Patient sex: M
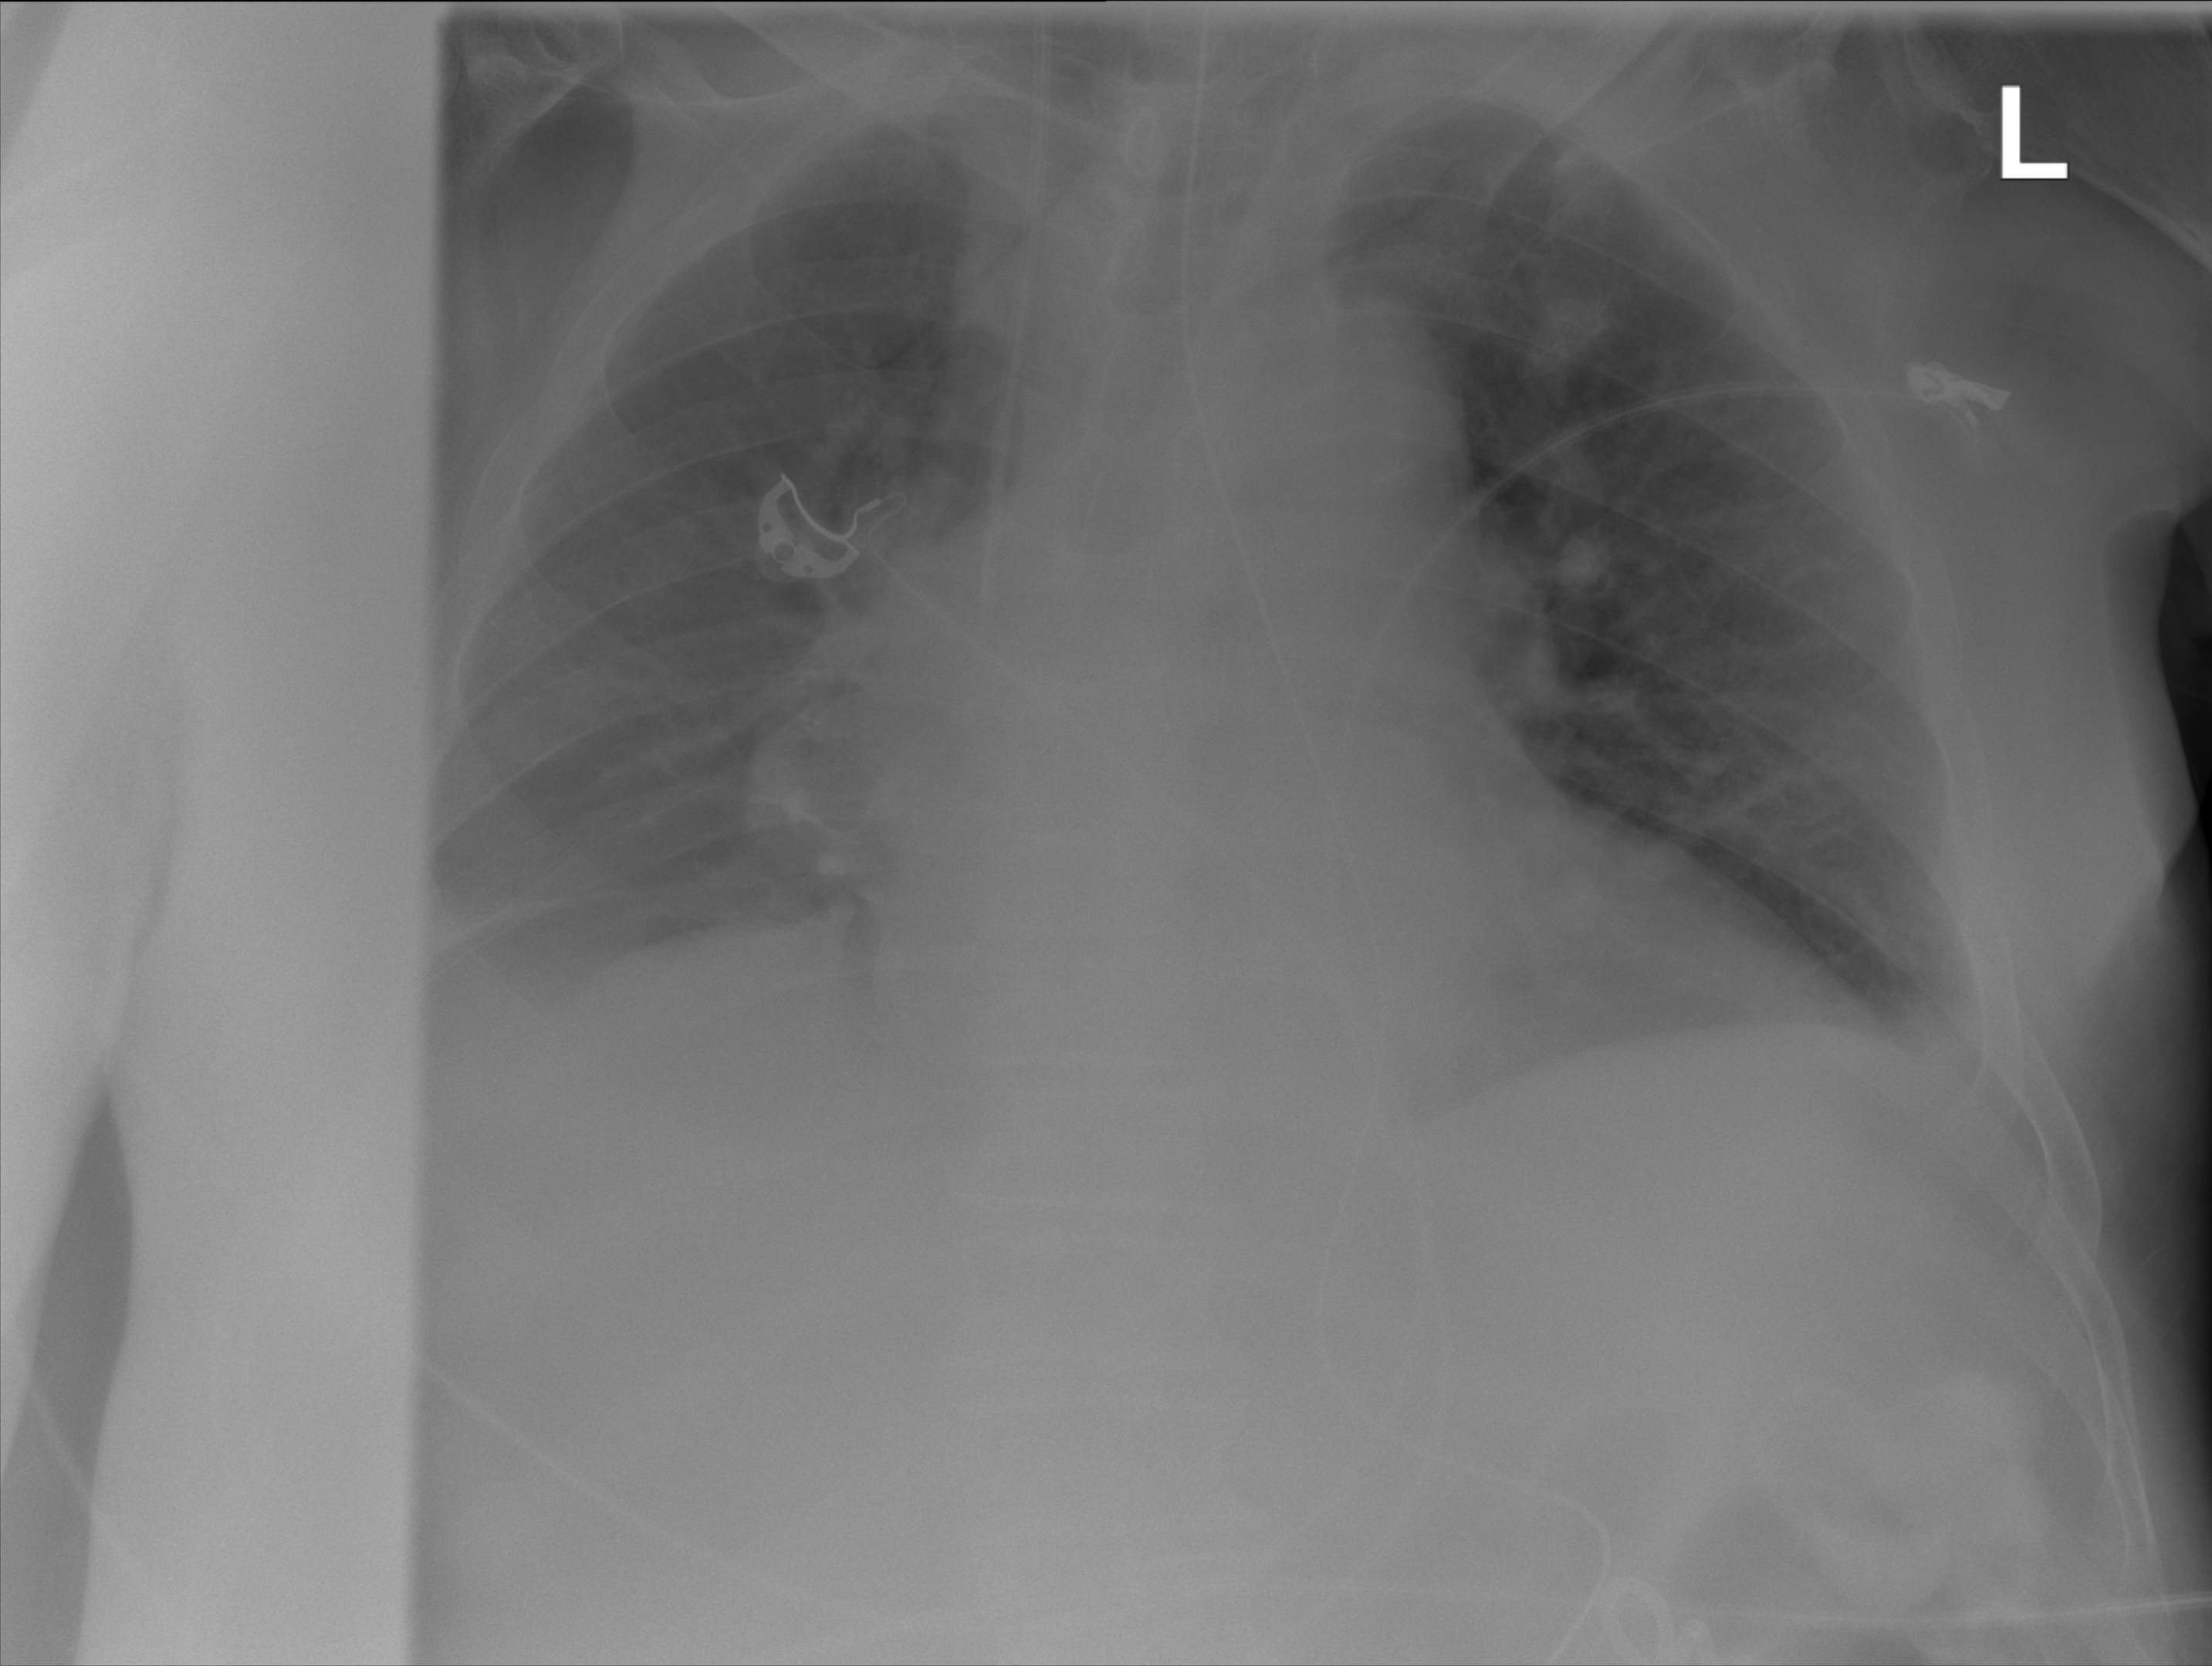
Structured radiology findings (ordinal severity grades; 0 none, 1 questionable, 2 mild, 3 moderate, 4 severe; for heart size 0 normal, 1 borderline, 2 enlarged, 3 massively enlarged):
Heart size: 2
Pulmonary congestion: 2
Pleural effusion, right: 2
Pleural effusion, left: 2
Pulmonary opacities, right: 0
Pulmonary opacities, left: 2
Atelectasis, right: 2
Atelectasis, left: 0